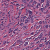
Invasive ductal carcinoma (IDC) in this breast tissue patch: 1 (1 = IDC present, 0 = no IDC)